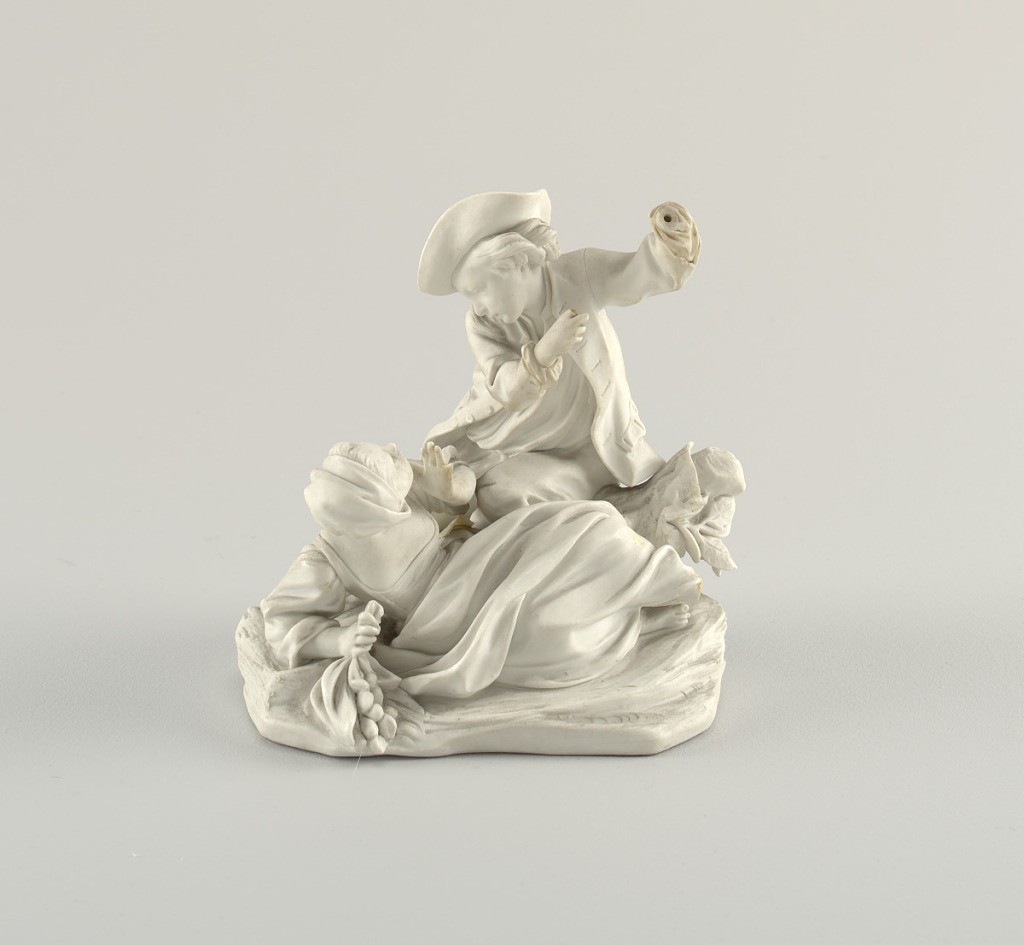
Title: Figure "La Feuille à l'Envers"
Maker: Sèvres Porcelain Manufactory, French, established 1756
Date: ca. 1760
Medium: biscuit (soft paste)
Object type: figure
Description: Two figures. A woman reclining on right elbow, clutching flowers. Left hand and foot upraised. Man seated on stump, leaning forward.